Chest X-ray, PA view. Patient: 42 years old, sex F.
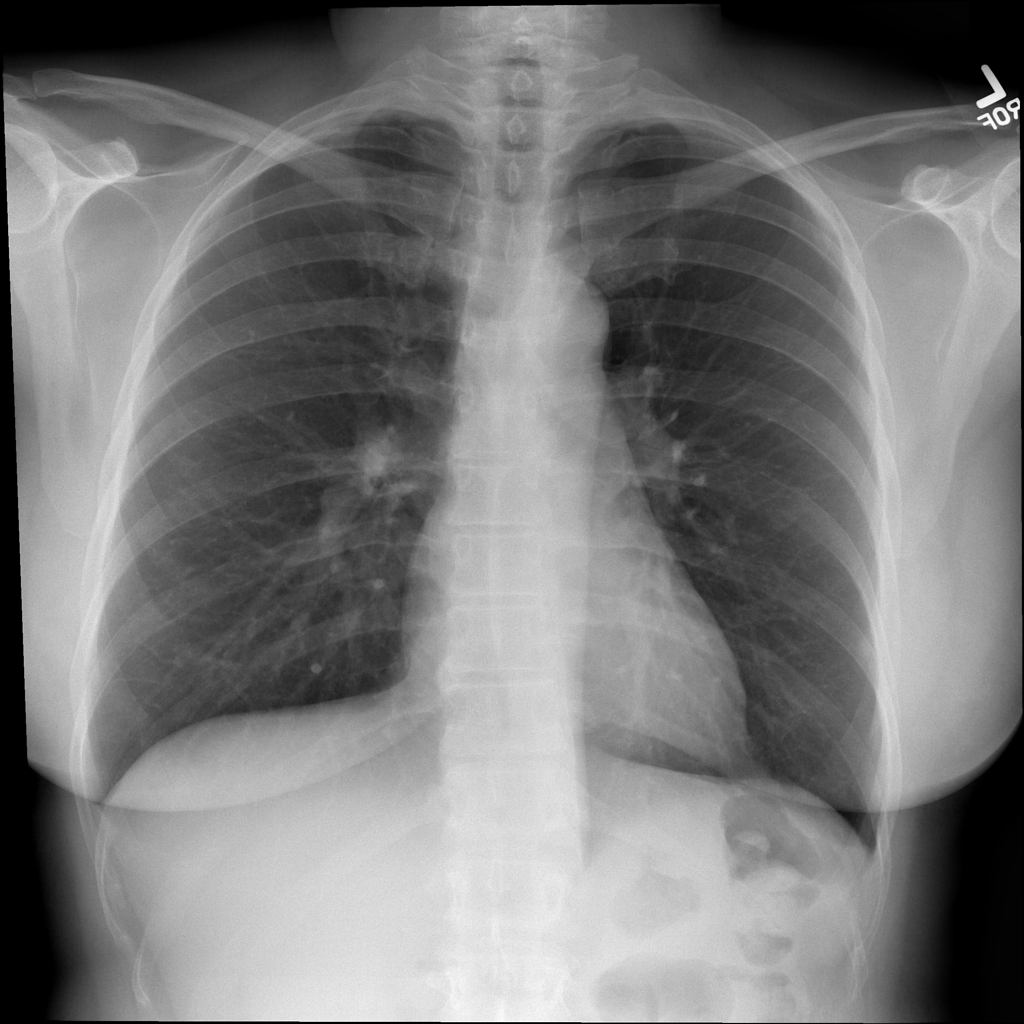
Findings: No Finding